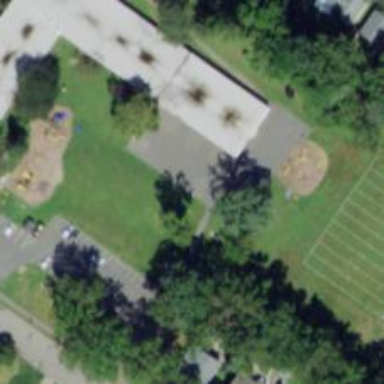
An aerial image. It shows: Asphalt basketball court on pitch.